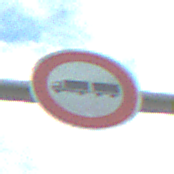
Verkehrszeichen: VerbotLastkraftwagenMitAnhaenger
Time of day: MorningAfternoon
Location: Outdoor (Urban)
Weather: PartlyCloudy
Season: NotSpecified
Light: Natural